Question: I have a class that implements a protocol in order to add 3 variables. I specifically set the image variable, debugger show that the variable exist, but in code when I print it it shows nil, my 'if let' statement also thinks the variable is nil.
'''
@objc protocol DashboardItem {
var title: String { get }
var detail: String { get }
optional var image: UIImage { get }
}
class StaticDashboardItem: DashboardItem {
var title: String
var detail: String
var image: UIImage?
init(title: String, detail: String, image: UIImage) {
self.title = title
self.detail = detail
self.image = image
}
}
'''
EDIT: New screenshot
Logs
'''
nil
2
'''
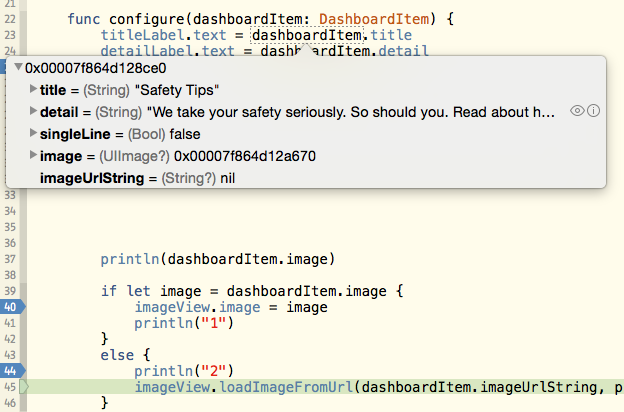
Answer: Your 'StaticDashboardItem' does not fully implement your 'DashboardItem' protocol. It conforms to it but does not implement the 'var image: UIImage { get }' variable, which he has every right not to implement because this conformance is 'optional'. So your 'StaticDashboardItem' does not have any property/variable 'image' .
BUT, instead, you have added another, property 'var image: UIImage?' to your 'StaticDashboardItem', and you unfortunately gave it the same named, hence your confusion. But that property 'image' on your 'StaticDashboardItem' is not the same as the one from your 'DashboardItem' protocol and that's where your confusion comes from.
- 'var image: UIImage?''StaticDashboardItem''image''StaticDashboardItem''UIImage''UIImage?'- 'var image: UIImage?''StaticDashboardItem'
---
[EDIT] Now that you've updated your question to show more code that confirms my assumptions. As your local 'dashboardItem' parameter in your 'configure' method is declared as a 'DashboardItem' (so, the protocol), then 'dashboardItem.image' refers to the protocol's property (as that code doesn't know about 'StaticDashboardItem' of course, it only know the protocol), which in your case does not exist (you have no property named 'image' of type 'UIImage' in that 'dashboardItem' you're introspecting) explaining that 'println' result 'nil' and that 'else' branch being executed, that's all to be expected given your code.
The only thing that misleads you is the debugger tooltip that shows you avery other properties of the object being inspected, even properties not limited to the ones from your 'DashboardItem' protocol type, so including that 'image: UIImage?' property and any other coming from the 'StaticDashboardItem' real type of your object.